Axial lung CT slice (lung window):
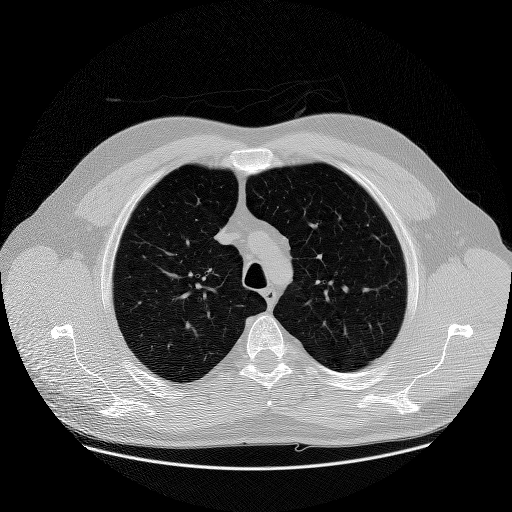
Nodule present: no